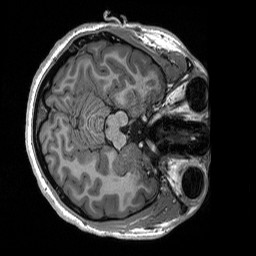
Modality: T1w
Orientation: axial
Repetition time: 8 s
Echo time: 0.066 s